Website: lowes
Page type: billing-address
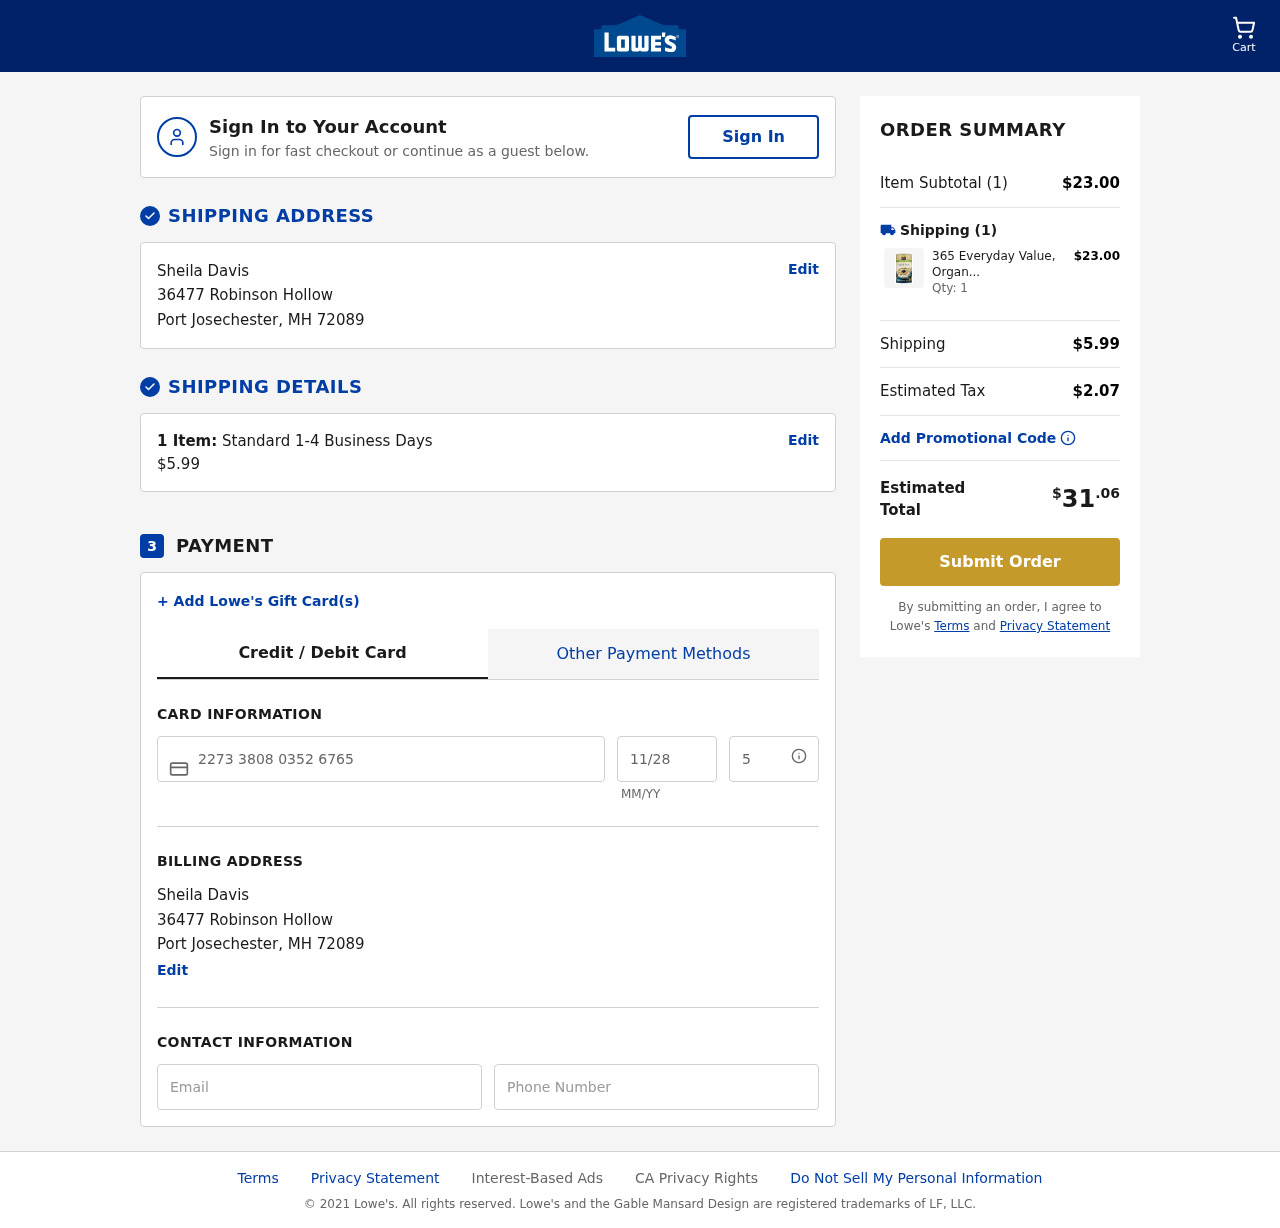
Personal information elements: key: PII_CARD_CVV
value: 573
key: PII_CARD_EXPIRY
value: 11/28
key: PII_CARD_NUMBER
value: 2273 3808 0352 6765
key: PII_CITY
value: Port Josechester
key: PII_EMAIL
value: sheila.davis@yahoo.com
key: PII_FULLNAME
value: Sheila Davis
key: PII_PHONE
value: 7417976201
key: PII_POSTCODE
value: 72089
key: PII_STATE_ABBR
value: MH
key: PII_STREET
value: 36477 Robinson Hollow
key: PII_FULLNAME2
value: Sheila Davis
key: PII_CITY2
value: Port Josechester
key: PII_STATE_ABBR2
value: MH
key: PII_POSTCODE_FULL
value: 72089
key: PII_POSTCODE_NUMERIC
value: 72089
Product elements: key: PRODUCT1_NAME
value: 365 Everyday Value, Organic Quick Oats, 18 oz
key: PRODUCT1_PRICE
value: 23
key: PRODUCT1_QUANTITY
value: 1
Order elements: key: ORDER_NUM_ITEMS
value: Cart
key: ORDER_NUM_ITEMS
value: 1 Item:
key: ORDER_NUM_ITEMS
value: Item Subtotal (1)
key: ORDER_SHIPPING_COST
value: $5.99
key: ORDER_SUBTOTAL
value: $23.00
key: ORDER_TAX
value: $2.07
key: ORDER_TOTAL
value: $31.06